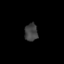
Tissue: lung
Cell type: Epithelial cells
Senescence score: 0.1966
Nuclear area (px): 228
Mean DAPI intensity: 64.763